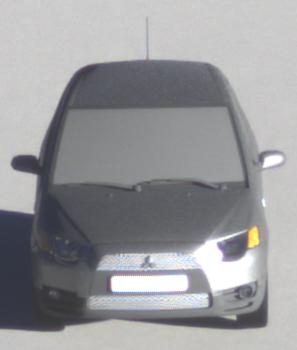
Make: Mitsubishi
Model: Colt 1.1
Detailed model: Colt (VI)
Model produced from: 2008/11
Model produced until: 2010/10
Doors: 3
Color: gray
Road condition: dry road
Daytime: sunrise or sunset
Contrast: high contrast